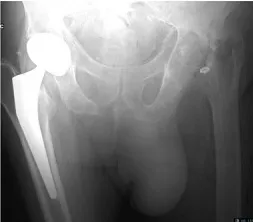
Clinical description of the patient #4, a 77-year-old man. He had a past history of anal cancer and congestive heart failure with arrhythmia. Right and left hip prostheses were implanted in 2013 and 2014, respectively, both following femoral head fracture. Explantation was performed in 2017 (B), revealing P. Aeruginosa chronic infection. Unfortunately, the strain was resistant to ciprofloxacin, but remained susceptible to ceftazidime. Intravenous (IV) ceftazidime was administered after explantation and stopped 15 days before reimplantation.
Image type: radiology (x_ray)